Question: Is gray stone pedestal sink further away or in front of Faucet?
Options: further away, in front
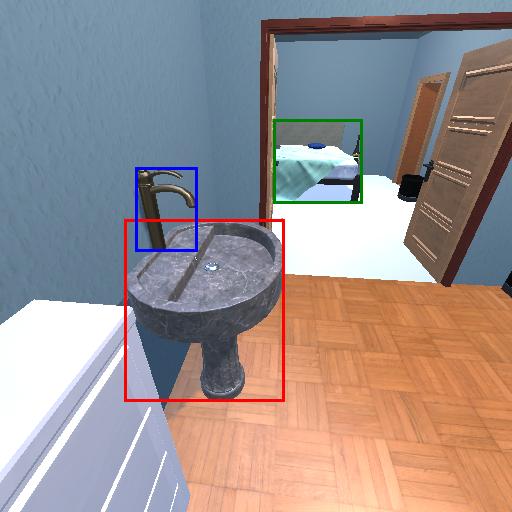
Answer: further away